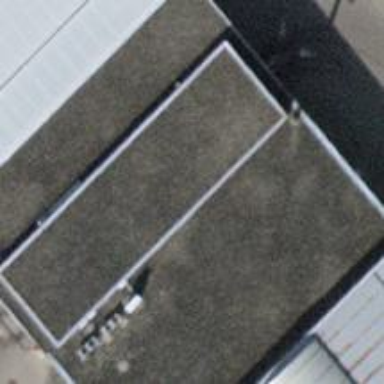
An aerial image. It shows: Car wash facility.